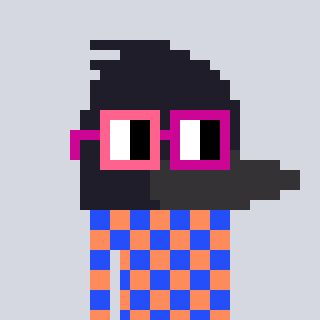
a pixel art character with square pink and red glasses, a raven-shaped head and a peachy-colored body on a cool background